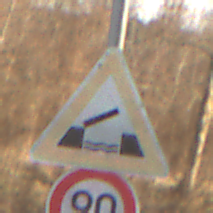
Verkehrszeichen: BeweglicheBruecke
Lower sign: Geschwindigkeit90
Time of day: SunriseSunset
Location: Outdoor (Nature)
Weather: PartlyCloudy
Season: NotSpecified
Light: Natural